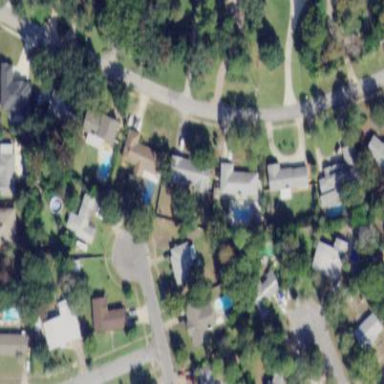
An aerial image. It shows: Residential area composed of single-family homes.